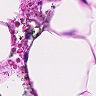
Metastatic tissue present: no